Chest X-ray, AP view. Patient: 61 years old, sex M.
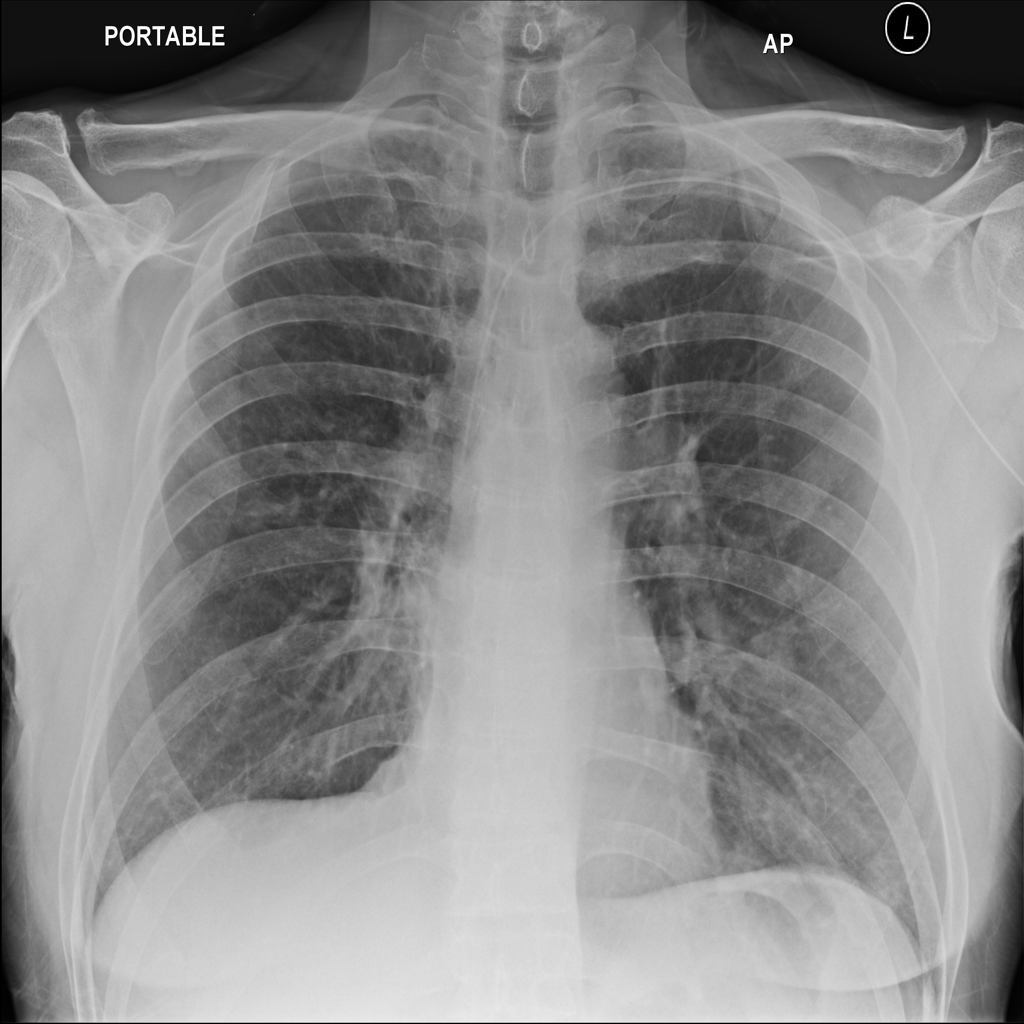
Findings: No Finding